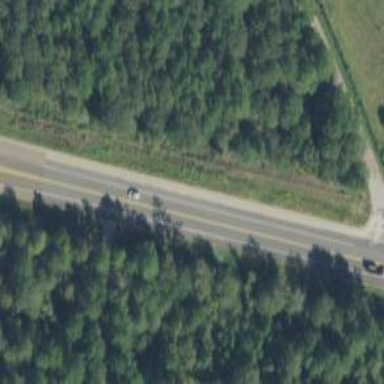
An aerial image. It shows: Asphalt trunk highway.